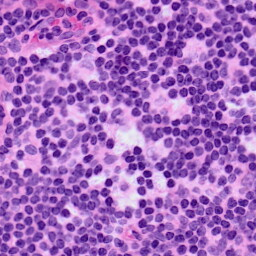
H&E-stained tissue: LymphNode